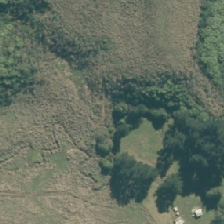
Land cover: low_producing_grassland